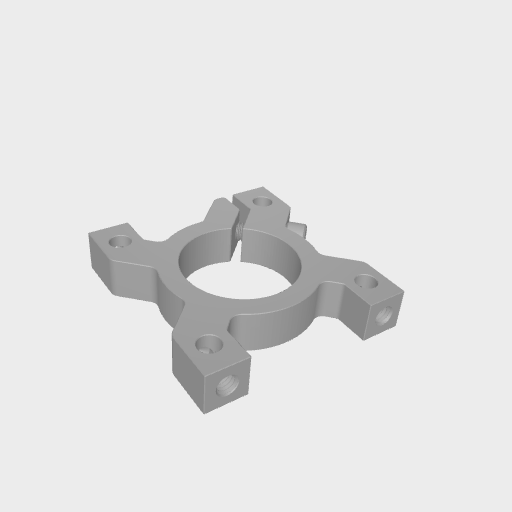
Part: Side2Post2ClampingMount22ID